Field crop: tomato
Growth stage: 2
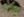
Species: solanum